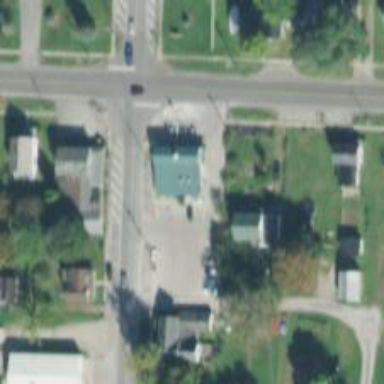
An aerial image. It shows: Convenience shop.